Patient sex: M
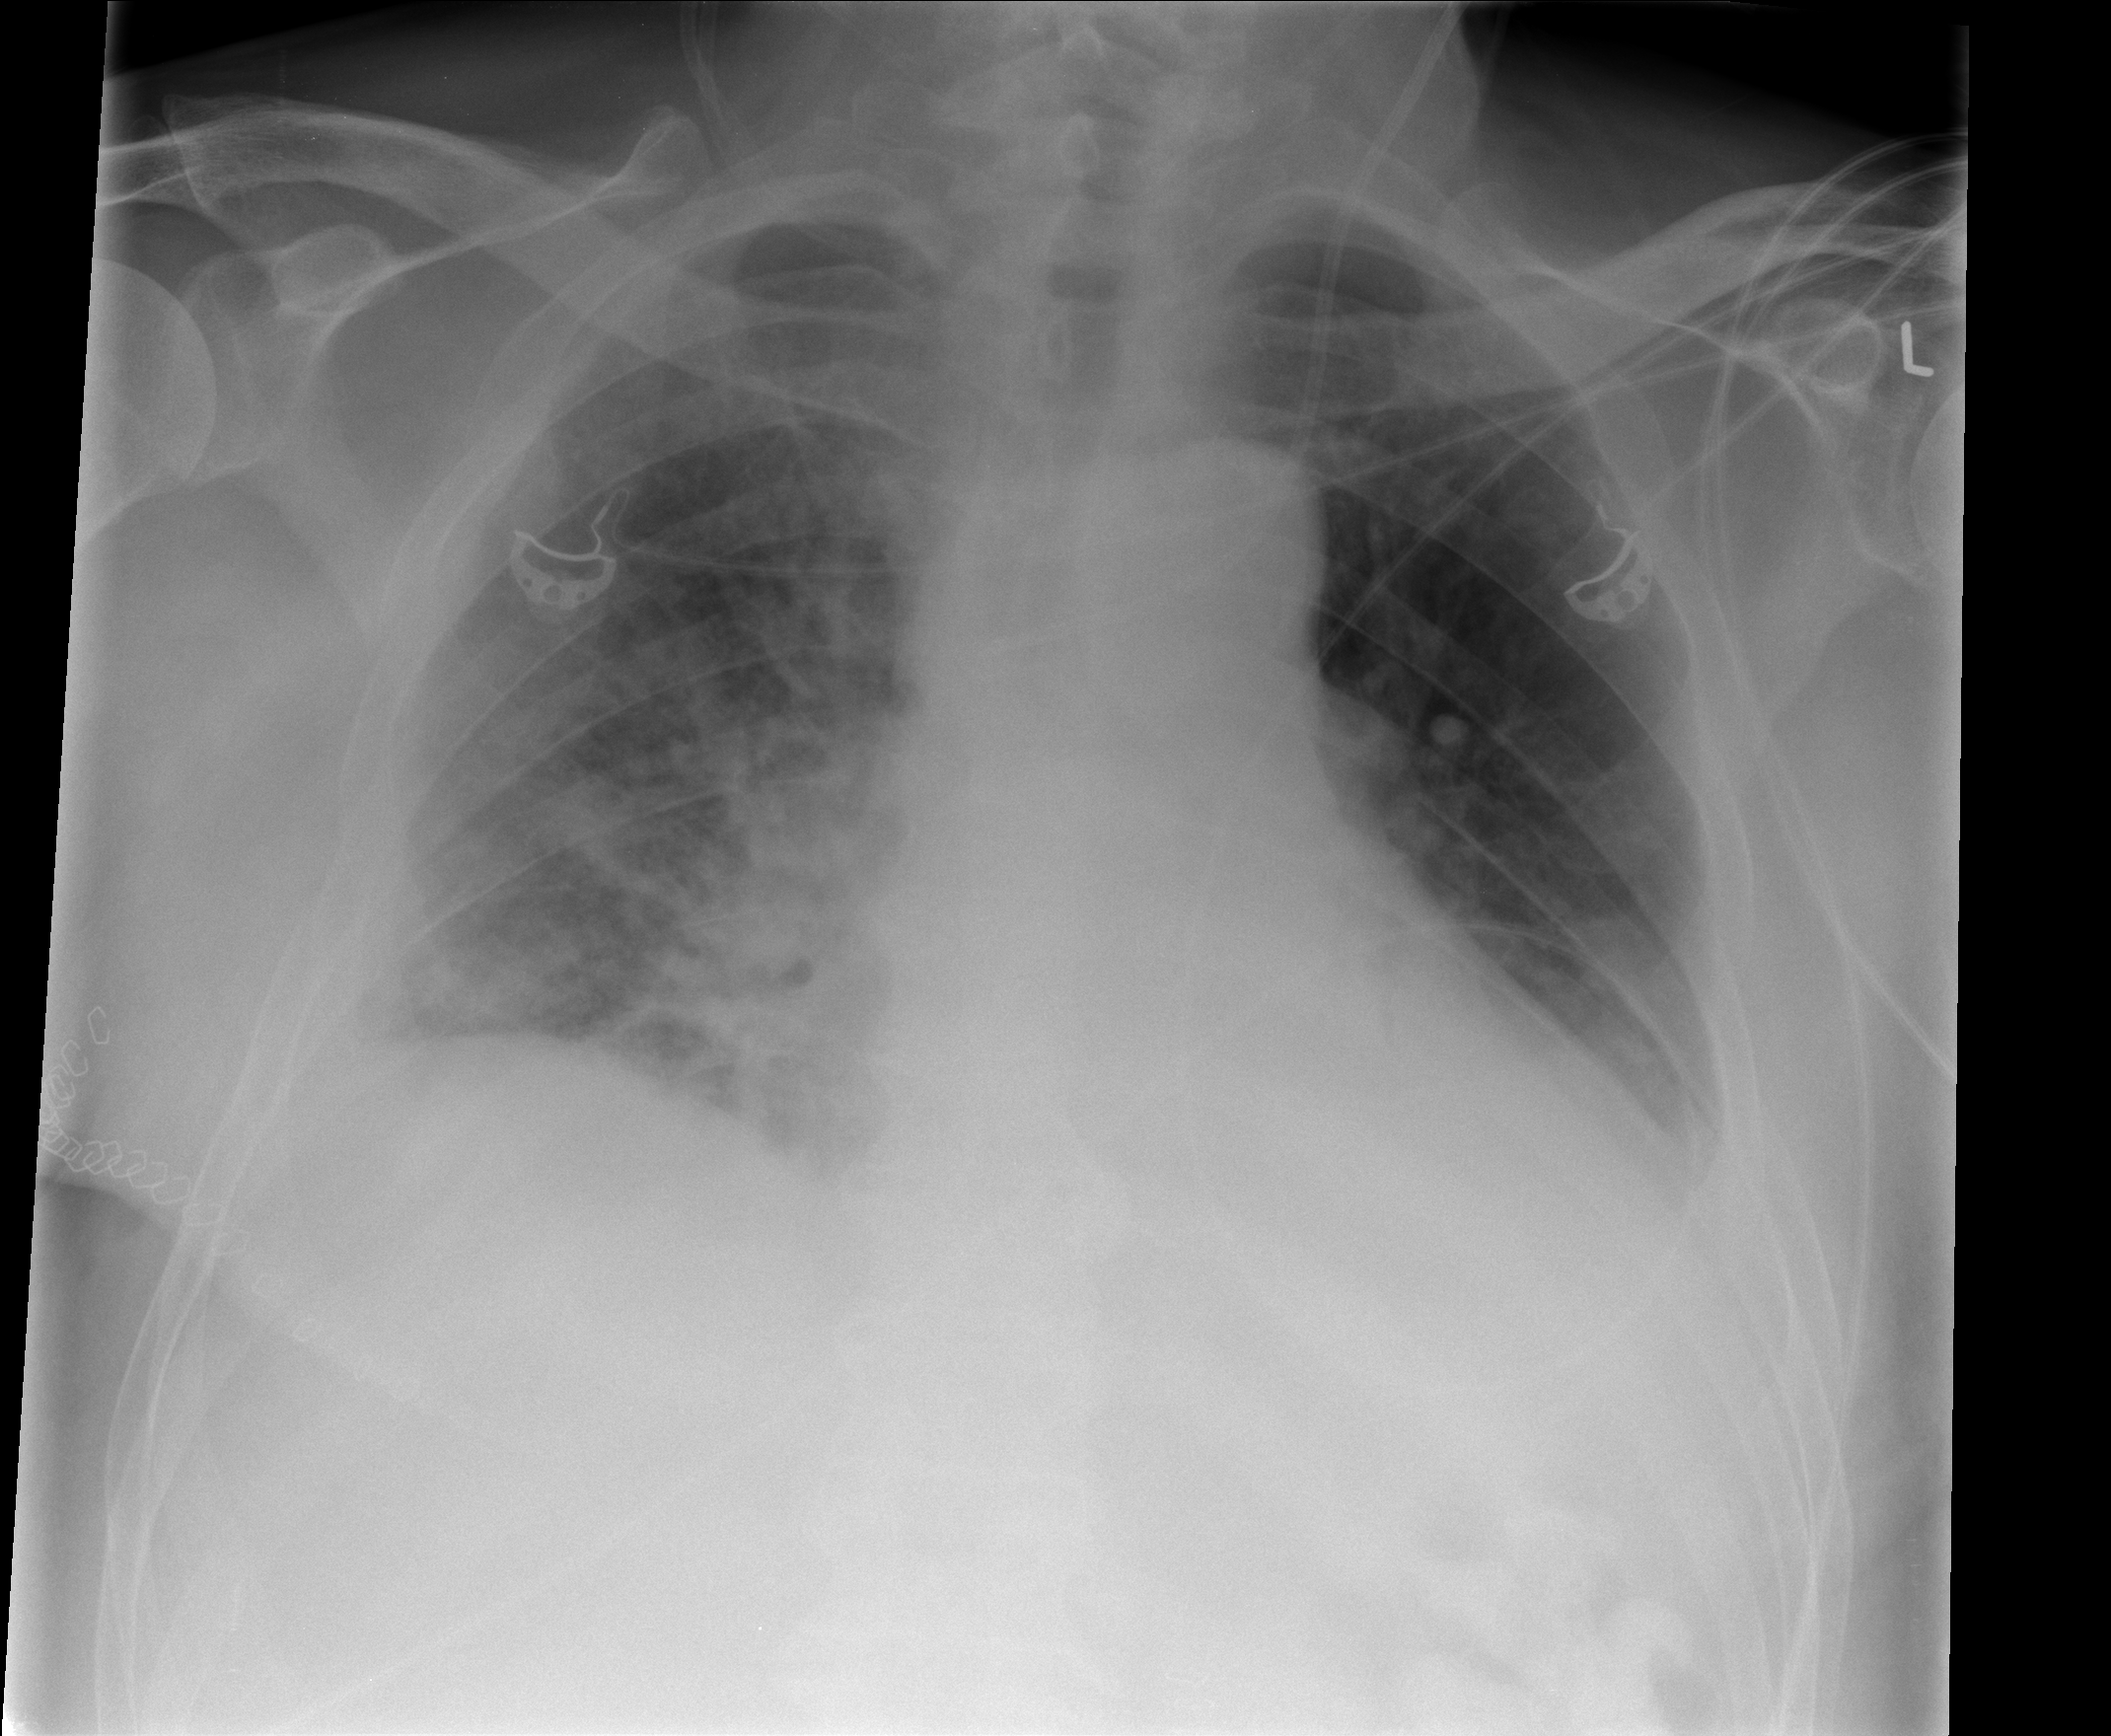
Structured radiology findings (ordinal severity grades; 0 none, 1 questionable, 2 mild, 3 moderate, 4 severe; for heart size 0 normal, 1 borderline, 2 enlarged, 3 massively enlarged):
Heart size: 2
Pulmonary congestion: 0
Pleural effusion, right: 2
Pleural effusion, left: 2
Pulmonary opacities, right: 2
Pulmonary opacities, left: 2
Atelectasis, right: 3
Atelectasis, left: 2